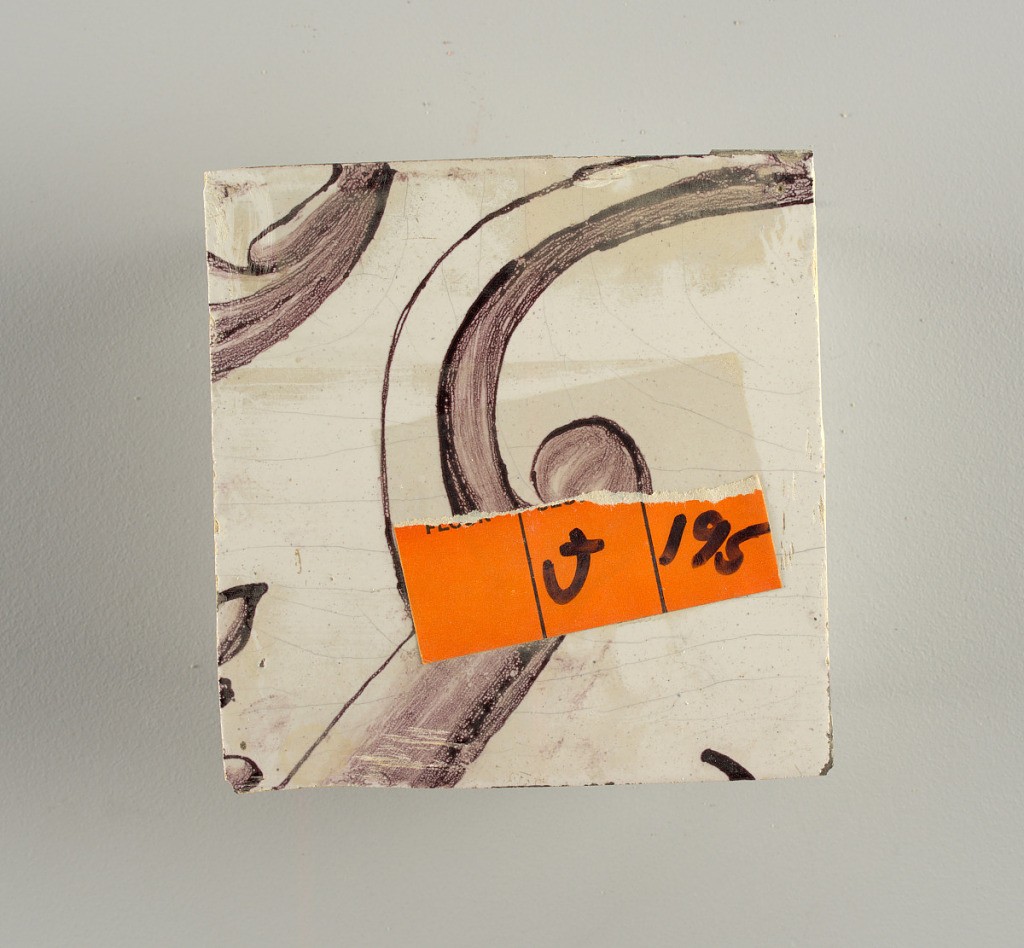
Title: Wall facing
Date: ca. 1725
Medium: tin-glazed earthenware, underglaze
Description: Two vertical rectangles, twenty-three tiles high.  A) Nine tiles wide at top; seven tiles wide at bottom.  B) Ten and one-half tiles wide.

Arabesque design of foliage.  A) with centered figure of Justice under a canopy.  B) with centered urn.